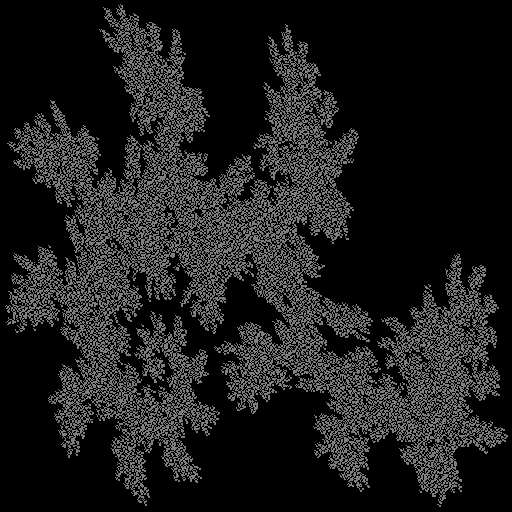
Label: greygoldenrod